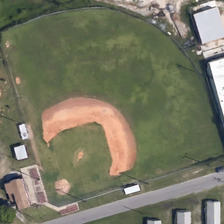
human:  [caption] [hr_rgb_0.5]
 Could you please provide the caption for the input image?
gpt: a baseball field is near several buildings .

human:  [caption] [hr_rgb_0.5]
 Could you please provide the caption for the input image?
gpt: a baseball field is near several buildings .

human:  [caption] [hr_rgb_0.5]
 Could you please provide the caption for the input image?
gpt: a baseball field is near several buildings .

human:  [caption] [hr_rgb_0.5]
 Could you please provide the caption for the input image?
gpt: a baseball field is near several buildings .

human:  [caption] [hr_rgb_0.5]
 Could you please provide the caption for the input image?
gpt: a baseball field is near several buildings .